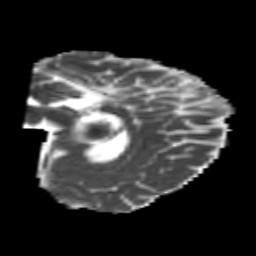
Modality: MD
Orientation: sagittal
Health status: healthy
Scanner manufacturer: philips
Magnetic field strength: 3 T
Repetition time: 6.964 s
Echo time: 0.092 s